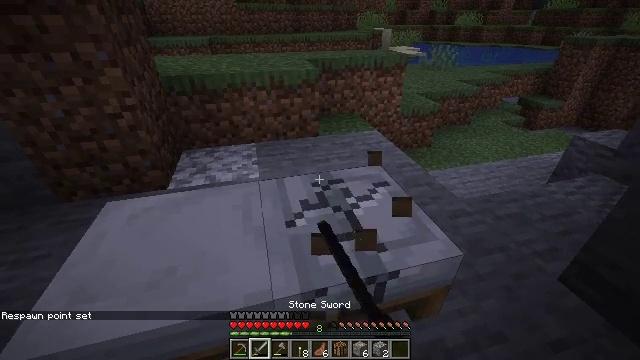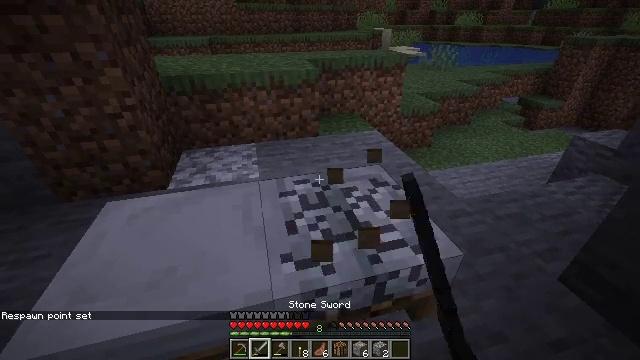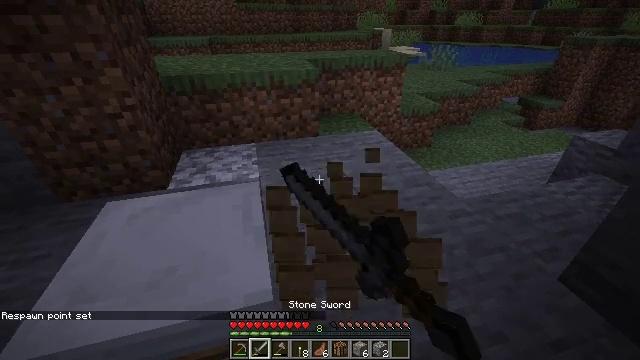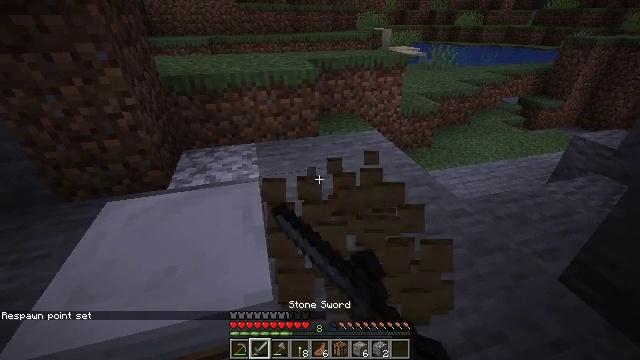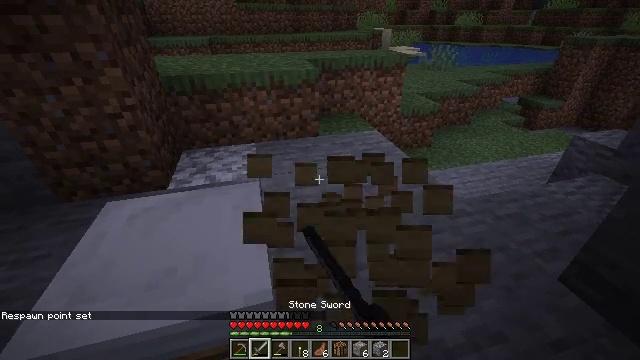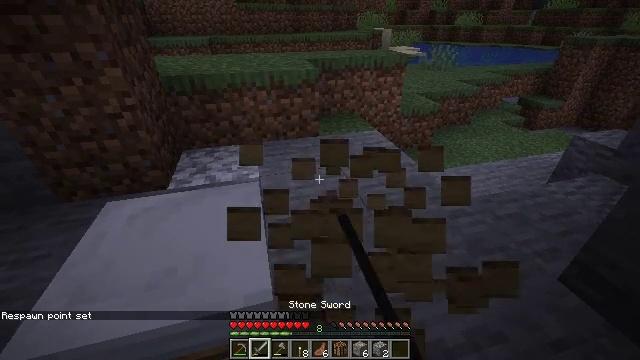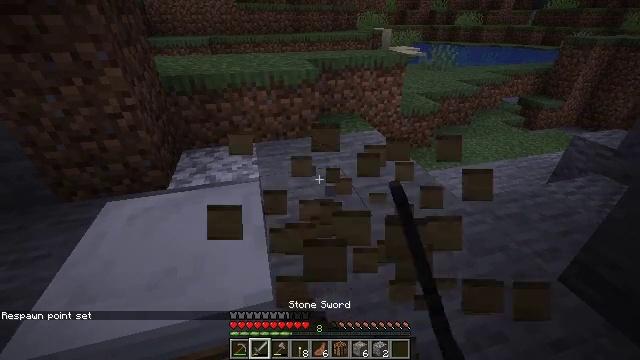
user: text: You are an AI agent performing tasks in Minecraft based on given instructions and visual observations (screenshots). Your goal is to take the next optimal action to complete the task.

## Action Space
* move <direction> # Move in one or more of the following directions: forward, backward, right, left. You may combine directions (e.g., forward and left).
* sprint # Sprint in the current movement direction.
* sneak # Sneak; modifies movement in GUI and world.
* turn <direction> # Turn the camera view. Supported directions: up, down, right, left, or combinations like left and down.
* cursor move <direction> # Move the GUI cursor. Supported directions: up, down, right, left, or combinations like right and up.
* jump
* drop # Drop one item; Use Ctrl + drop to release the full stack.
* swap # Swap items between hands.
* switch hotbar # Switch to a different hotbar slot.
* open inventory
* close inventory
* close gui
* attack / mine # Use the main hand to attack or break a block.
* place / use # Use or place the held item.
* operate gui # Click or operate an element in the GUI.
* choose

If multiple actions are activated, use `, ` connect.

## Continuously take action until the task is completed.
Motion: motion action
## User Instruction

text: Mine the white bed.
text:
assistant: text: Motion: attack / mine
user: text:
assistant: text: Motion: attack / mine
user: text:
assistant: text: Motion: attack / mine
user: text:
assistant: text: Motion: attack / mine
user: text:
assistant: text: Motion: no_op
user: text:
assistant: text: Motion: no_op
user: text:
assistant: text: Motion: no_op